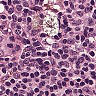
Metastatic tissue present: no